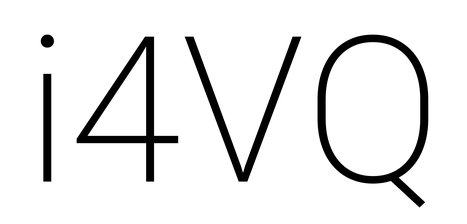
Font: Roboto_ExtraLight